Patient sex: F
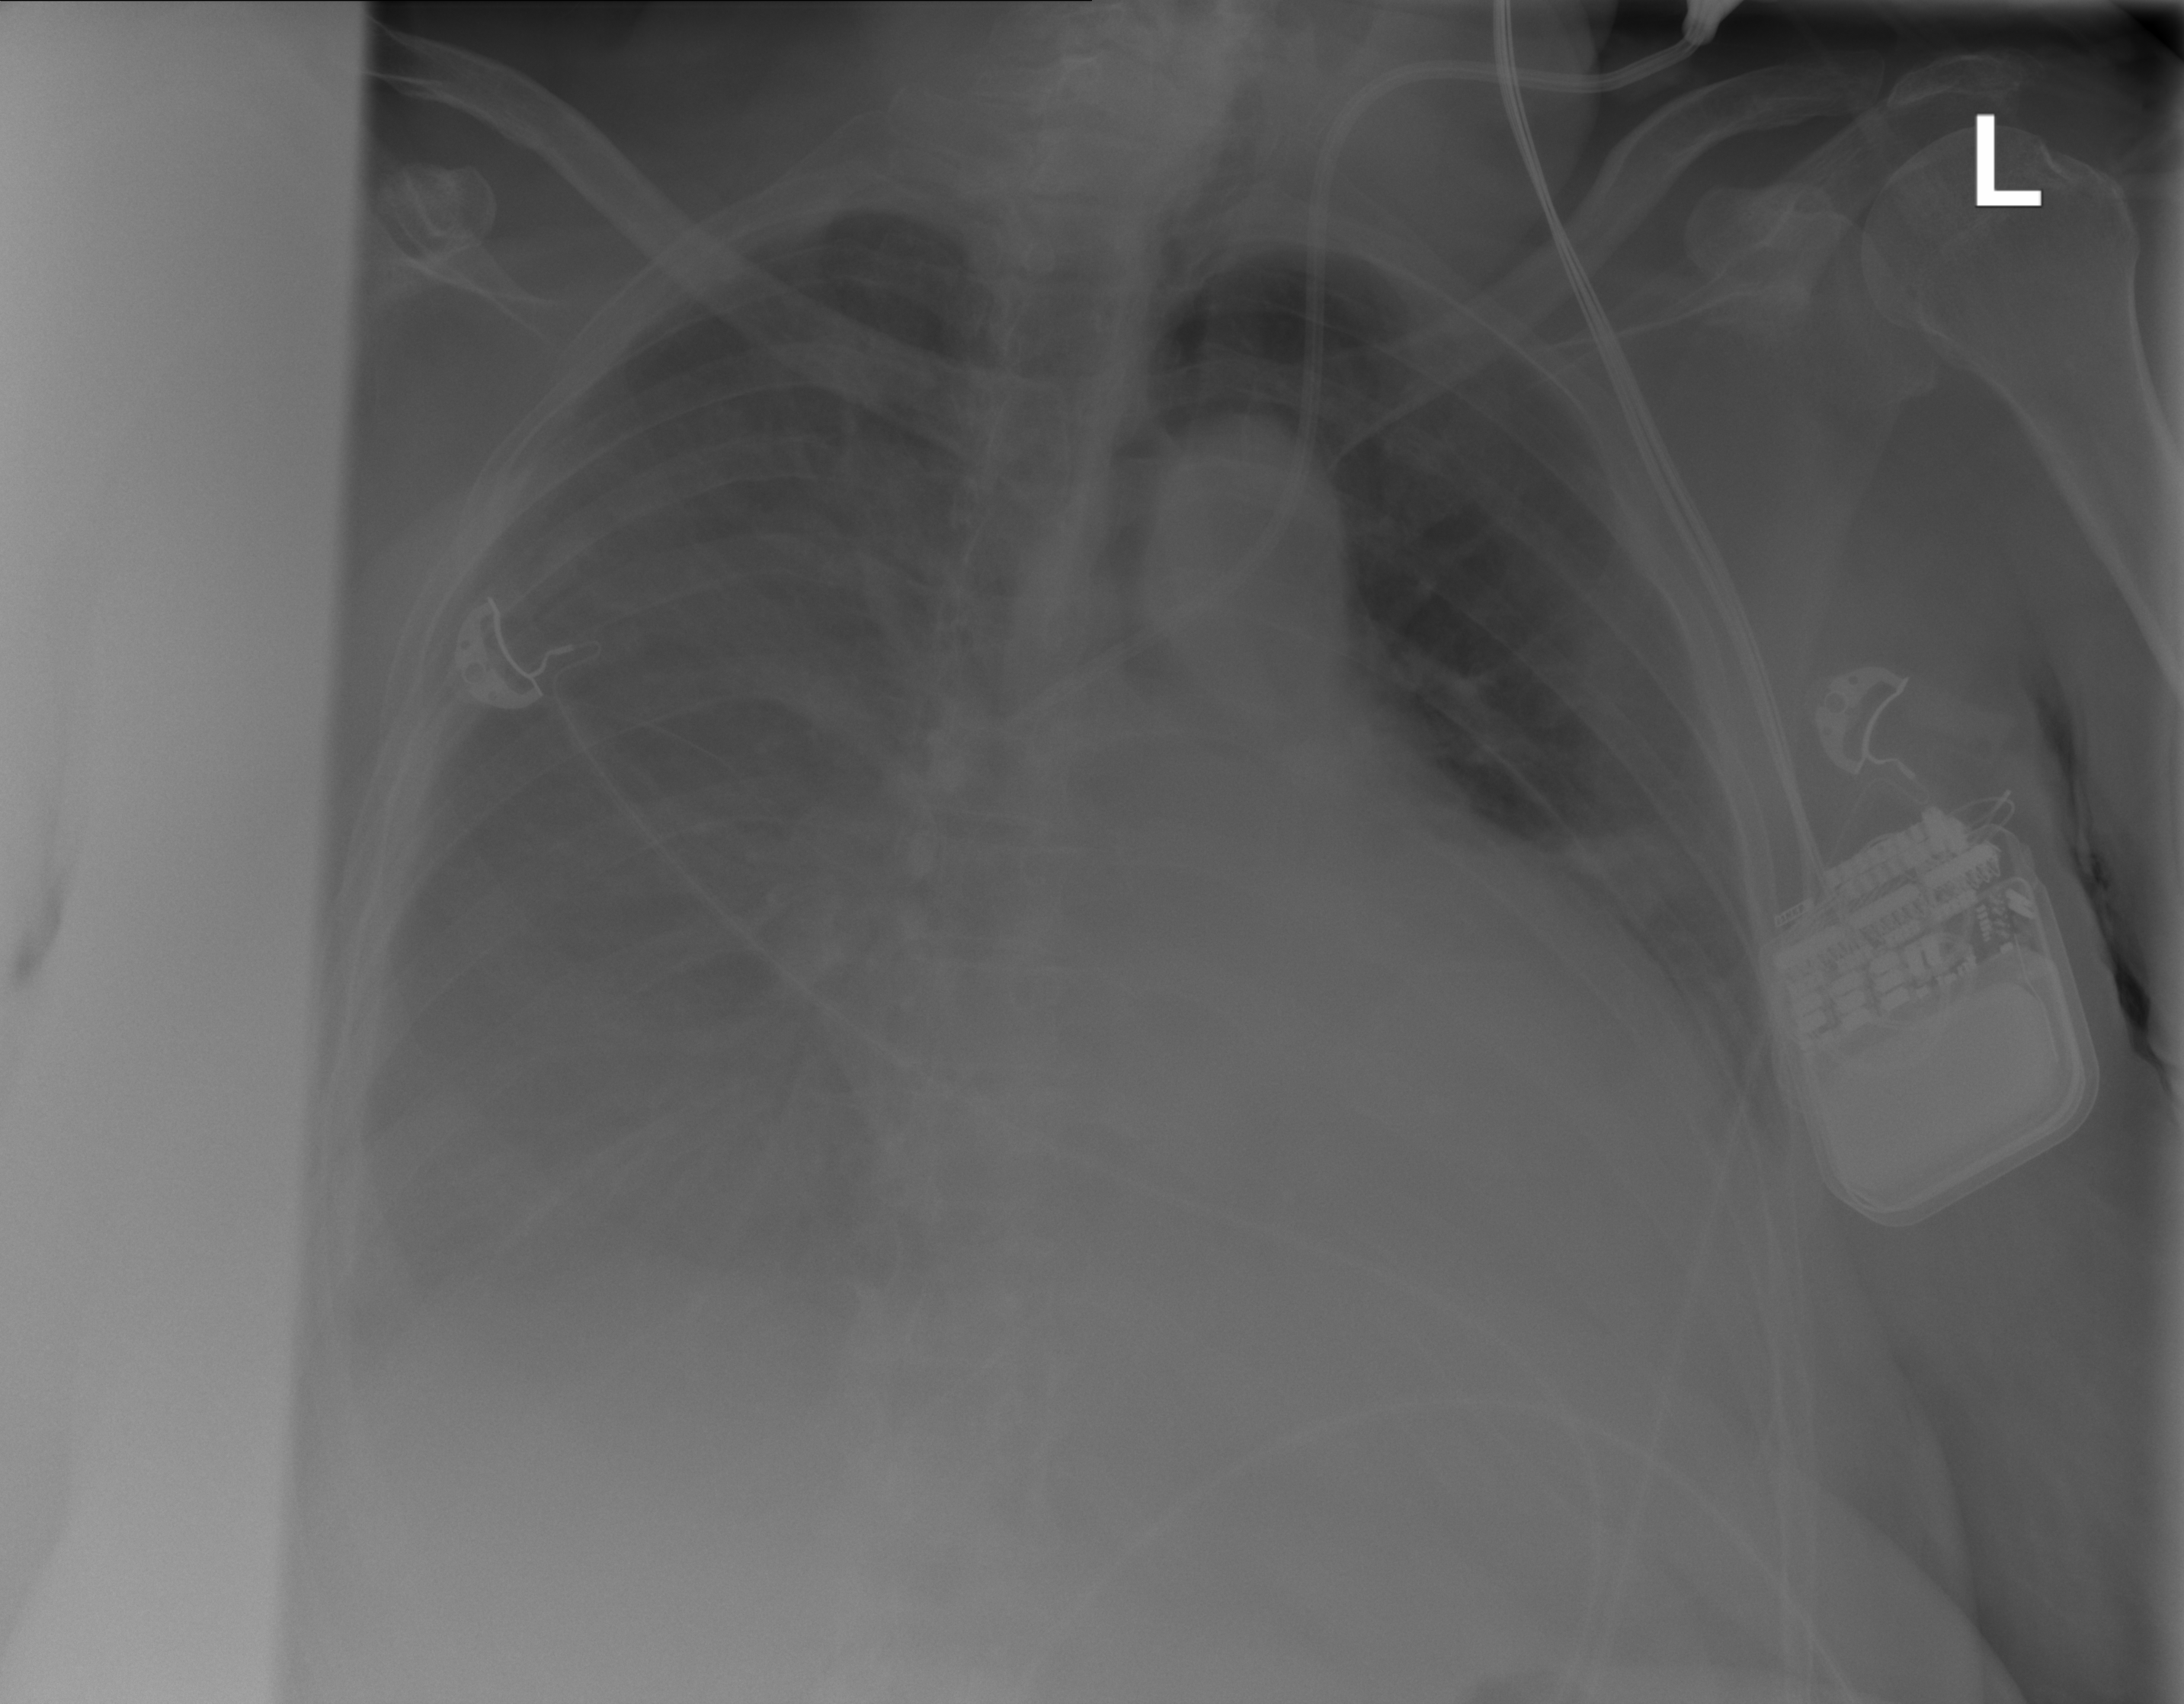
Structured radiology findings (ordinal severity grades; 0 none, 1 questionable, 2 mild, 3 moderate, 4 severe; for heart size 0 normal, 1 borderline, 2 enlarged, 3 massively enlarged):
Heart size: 2
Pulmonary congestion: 2
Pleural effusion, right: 3
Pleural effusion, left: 2
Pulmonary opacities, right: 0
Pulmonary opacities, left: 0
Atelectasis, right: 3
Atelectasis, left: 2